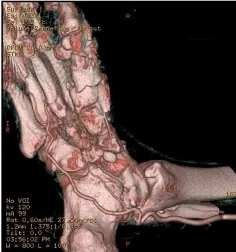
3D VR of the plantar arch arteries. VR images demonstrate the bony components and peripheral artery branches in the right foot.
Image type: radiology (ct)